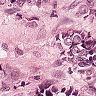
Metastatic tissue present: yes